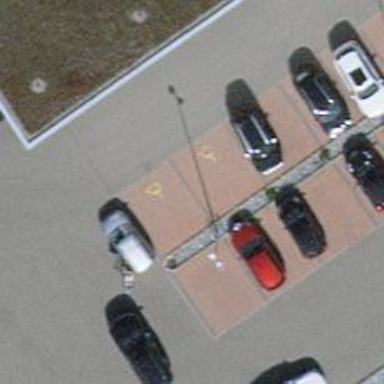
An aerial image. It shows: Parking space designated for disabled individuals.